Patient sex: F
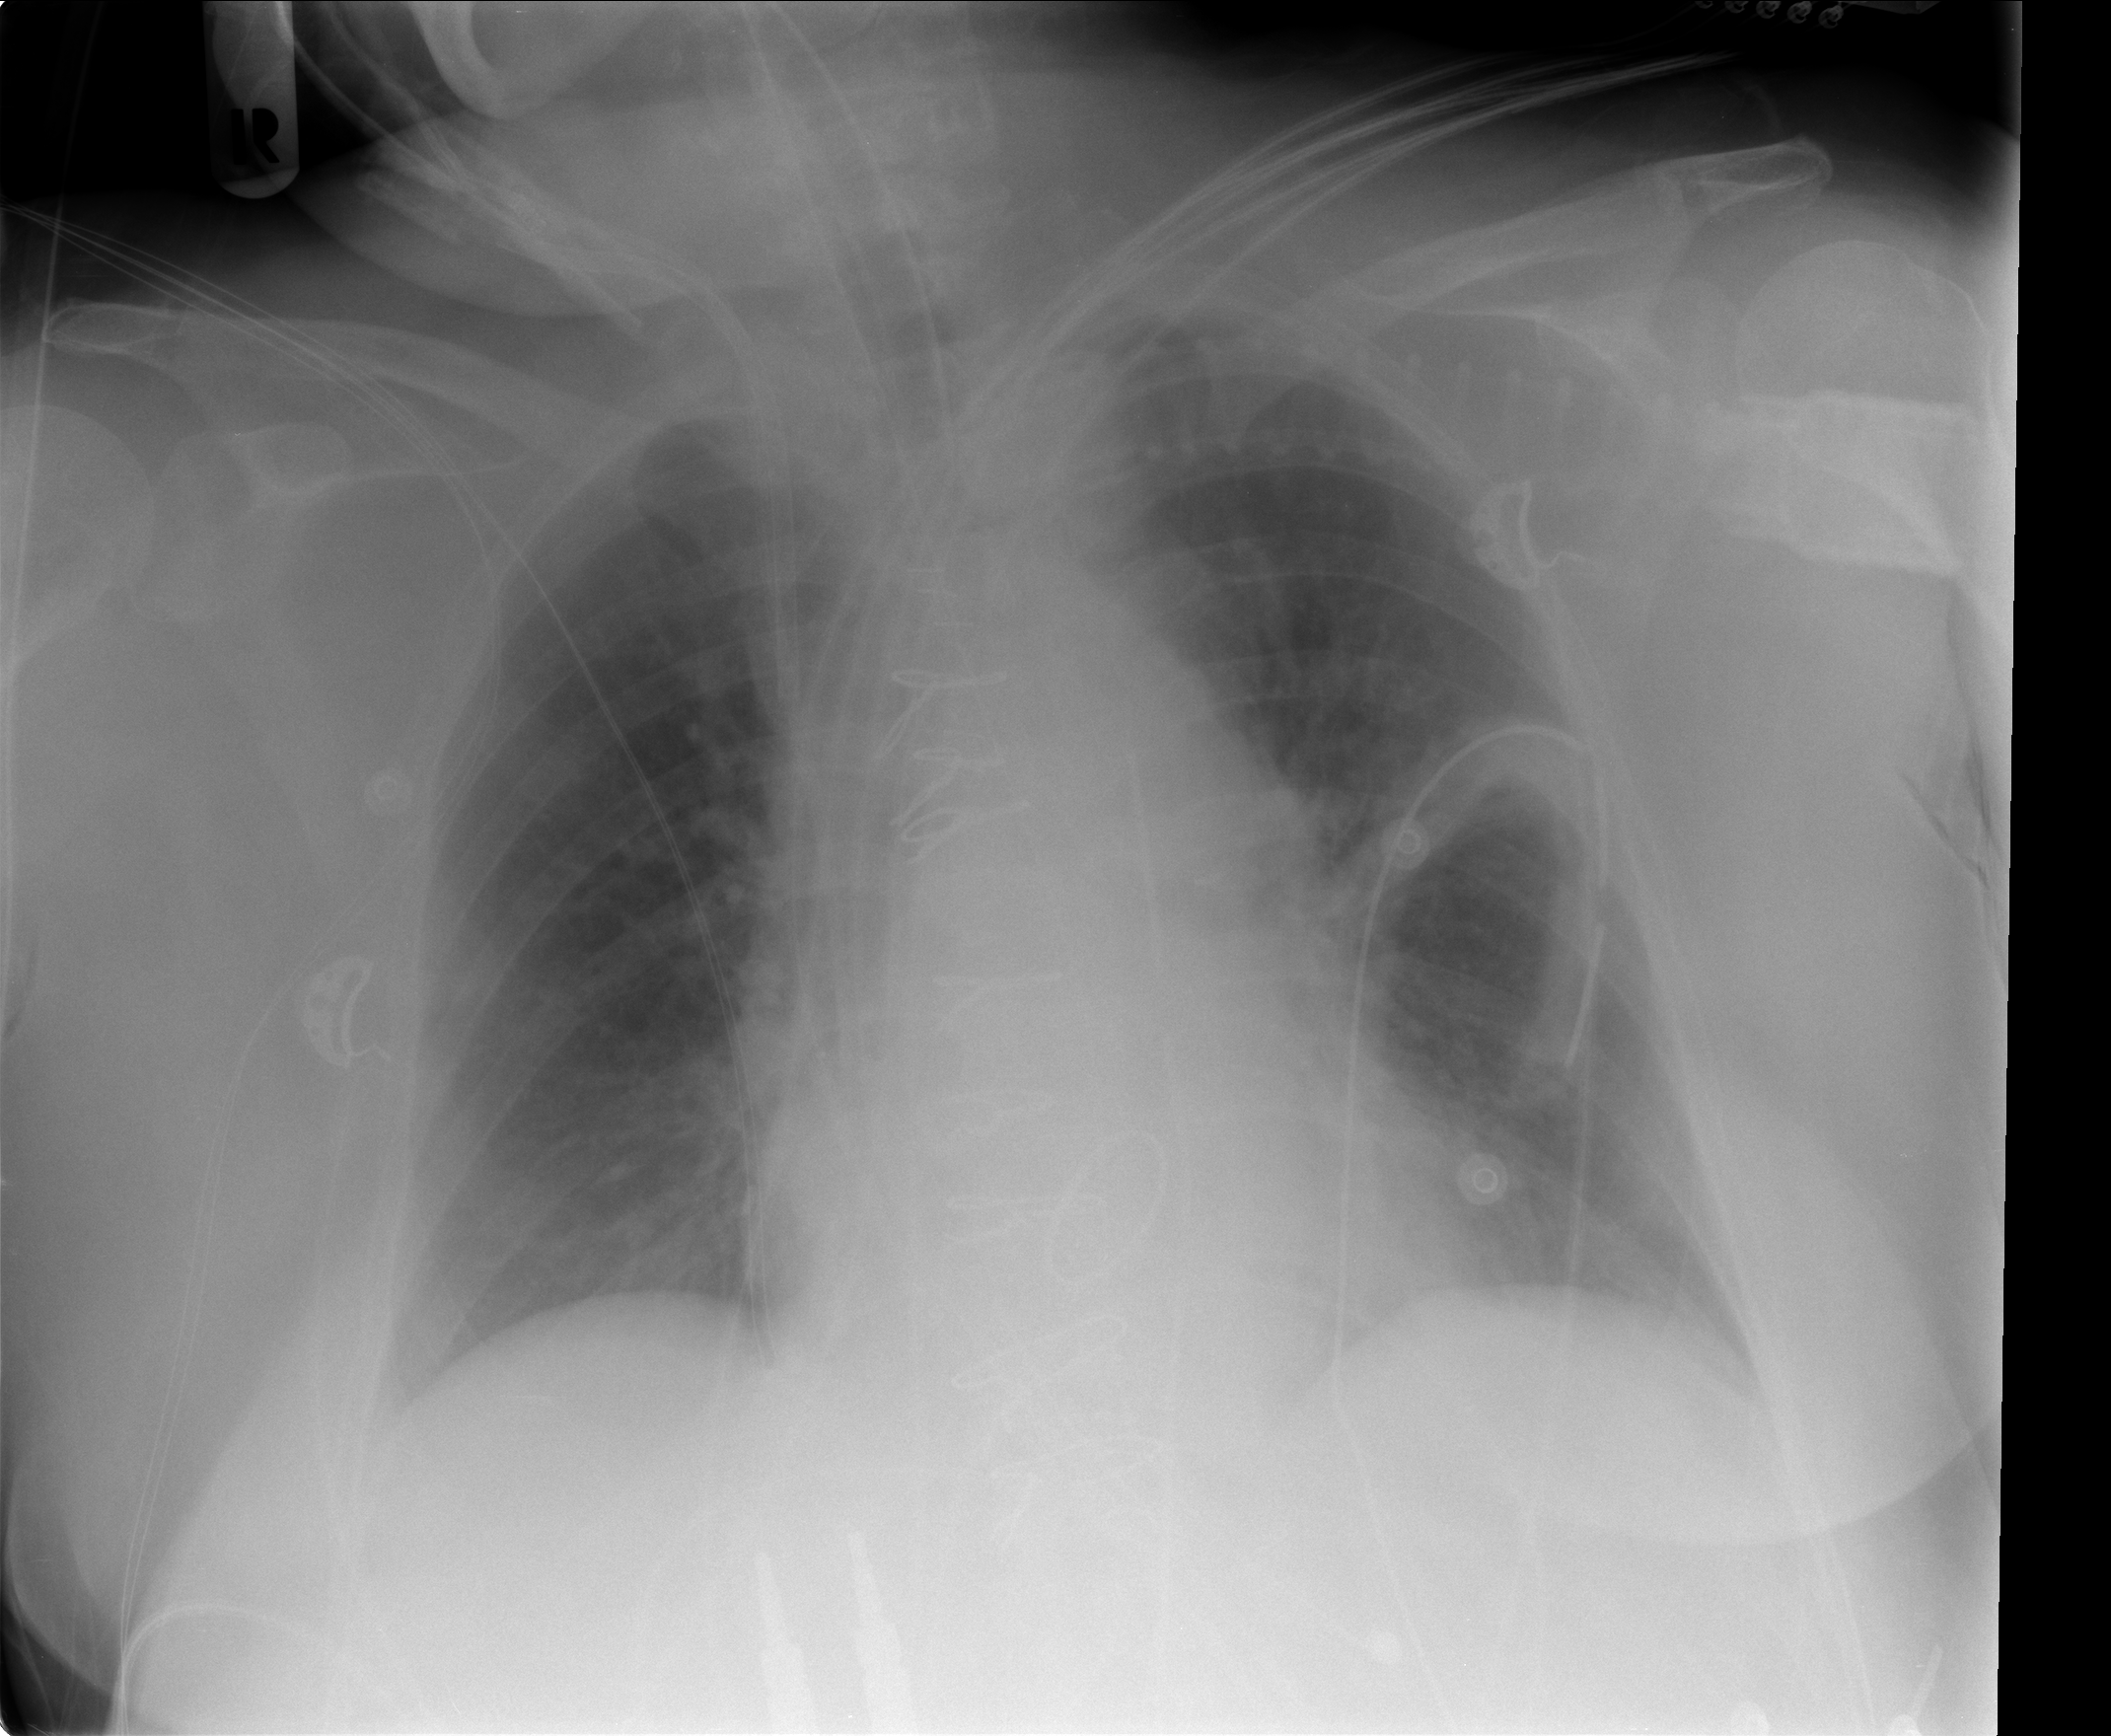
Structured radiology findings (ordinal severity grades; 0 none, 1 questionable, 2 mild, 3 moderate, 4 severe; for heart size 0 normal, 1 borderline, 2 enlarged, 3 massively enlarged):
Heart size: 1
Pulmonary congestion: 2
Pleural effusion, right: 0
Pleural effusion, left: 0
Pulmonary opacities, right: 0
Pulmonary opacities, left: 0
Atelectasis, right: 0
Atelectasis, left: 1